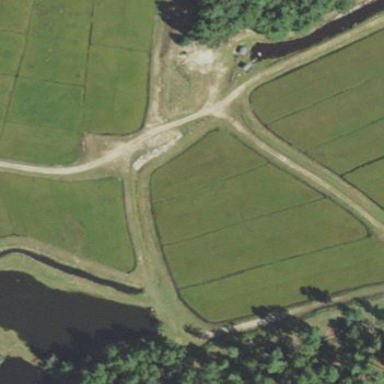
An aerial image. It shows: Farmland with wetland area. The crop grown here is cranberries.